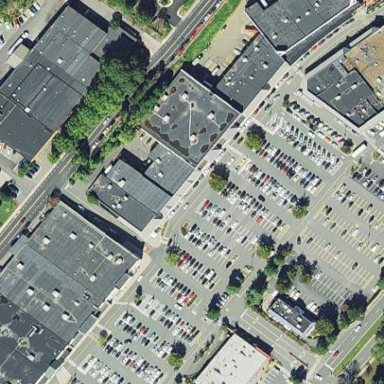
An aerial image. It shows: Retail building.